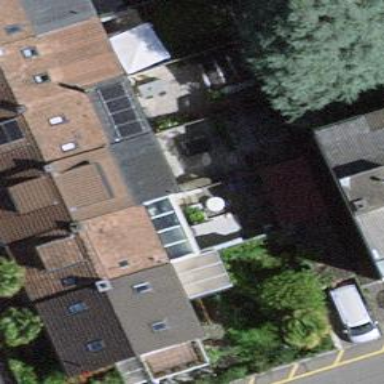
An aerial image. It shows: Terrace building.